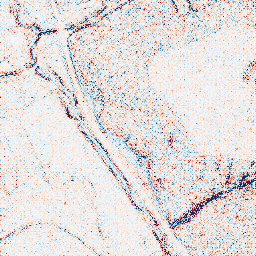
Category: edge_preserving
Decomposition family: anisotropic_diffusion
Decomposition parameters: iterations: 5
kappa: 100
gamma: 0.15
Upsampling method: regularized
Upsampling parameters: scale: 2
lambda_reg: 0.1
Upsampling scale: 2